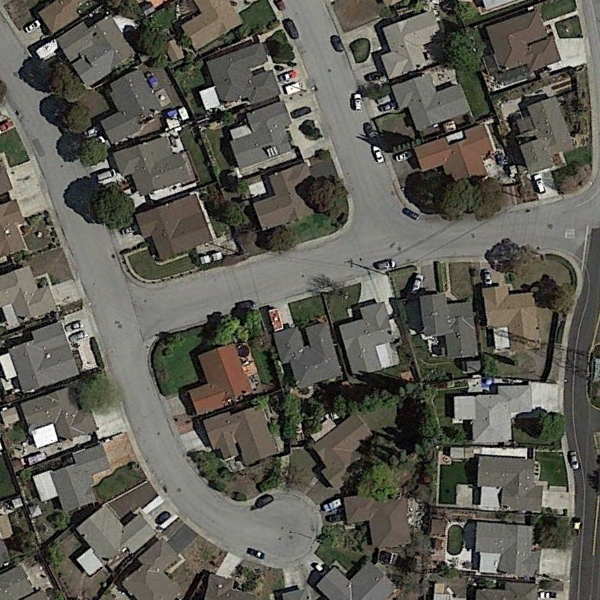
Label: DenseResidential